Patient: sex M, age 94
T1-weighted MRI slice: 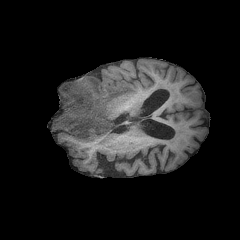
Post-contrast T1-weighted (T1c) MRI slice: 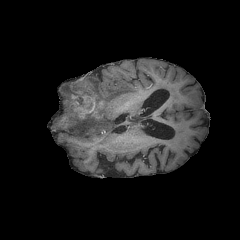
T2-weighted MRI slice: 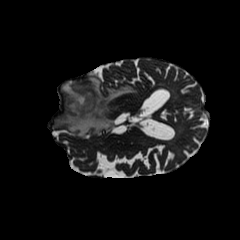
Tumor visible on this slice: yes
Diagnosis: Glioblastoma, IDH-wildtype
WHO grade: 4